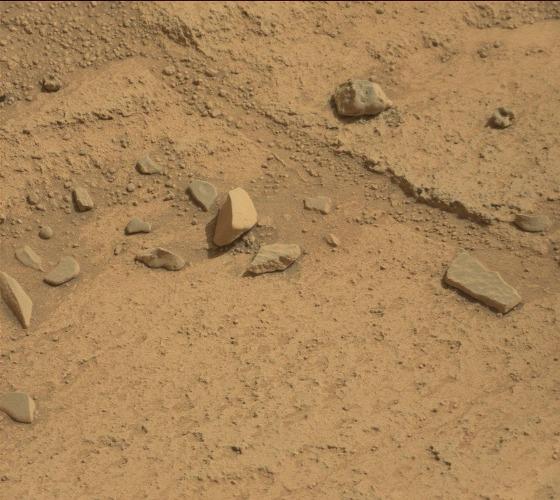
Terrain classes present: Bedrock, Gravel / Sand / Soil, Rock, Shadow